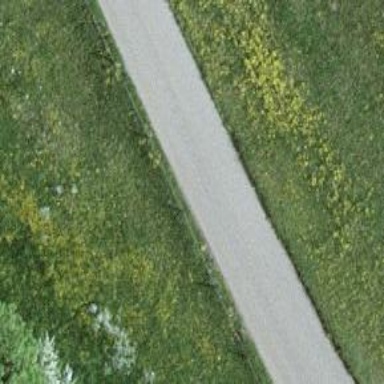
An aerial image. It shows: Unclassified road with paved surface.